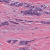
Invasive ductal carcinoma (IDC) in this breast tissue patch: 1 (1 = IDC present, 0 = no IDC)